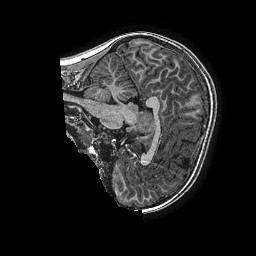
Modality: T1w
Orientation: sagittal
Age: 9
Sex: female
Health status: ill
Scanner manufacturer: ge
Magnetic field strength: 3 T
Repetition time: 0.007644 s
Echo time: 0.003468 s